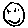
Label: smiley face